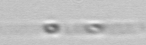
Label: Leptocylindrus